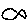
Label: fish